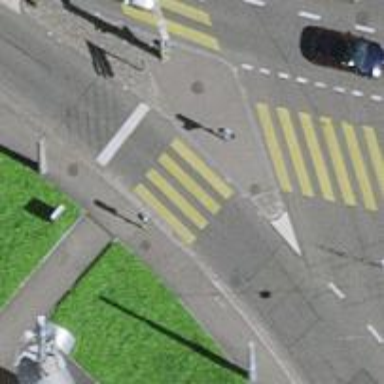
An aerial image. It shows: Road crossing with traffic signals.